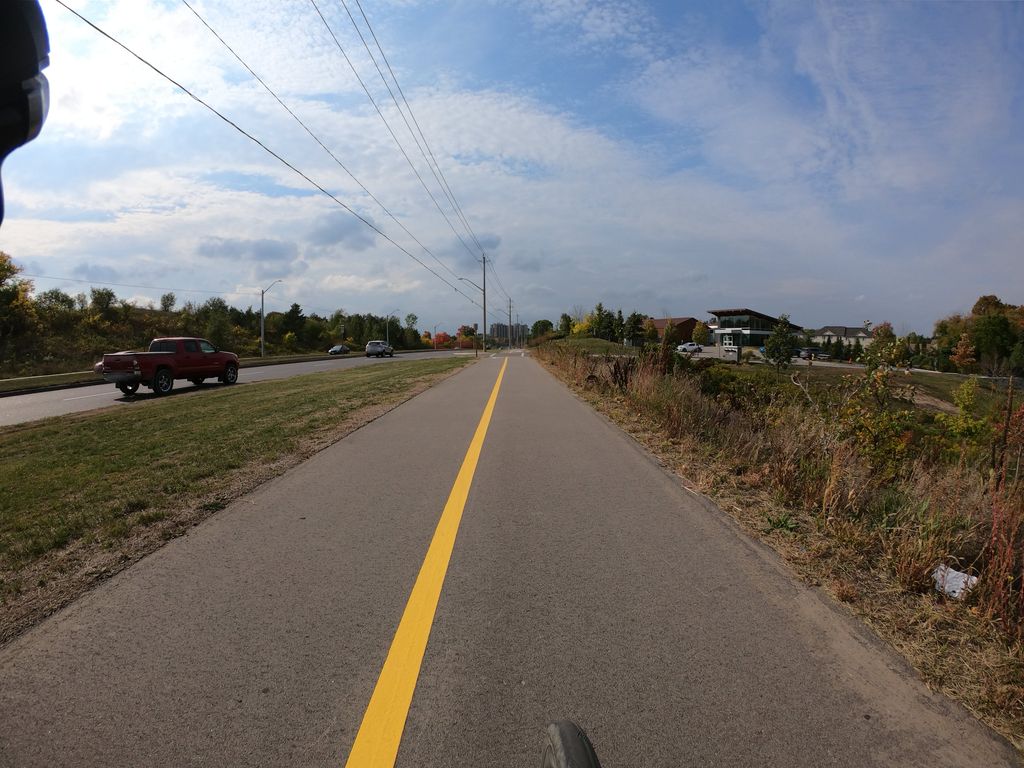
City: kitchener-waterloo